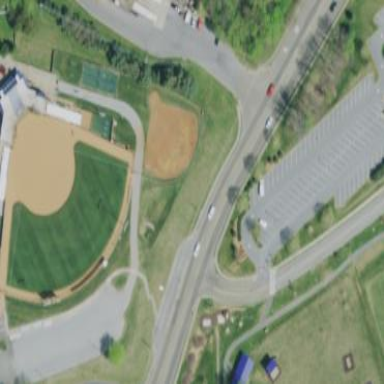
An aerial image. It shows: Stadium designed for softball matches.